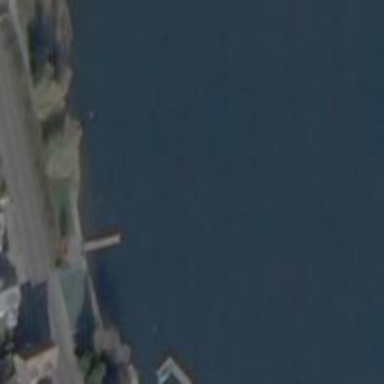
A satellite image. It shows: Man-made pier.